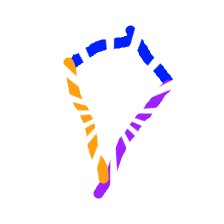
Shape: kite